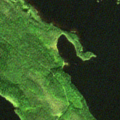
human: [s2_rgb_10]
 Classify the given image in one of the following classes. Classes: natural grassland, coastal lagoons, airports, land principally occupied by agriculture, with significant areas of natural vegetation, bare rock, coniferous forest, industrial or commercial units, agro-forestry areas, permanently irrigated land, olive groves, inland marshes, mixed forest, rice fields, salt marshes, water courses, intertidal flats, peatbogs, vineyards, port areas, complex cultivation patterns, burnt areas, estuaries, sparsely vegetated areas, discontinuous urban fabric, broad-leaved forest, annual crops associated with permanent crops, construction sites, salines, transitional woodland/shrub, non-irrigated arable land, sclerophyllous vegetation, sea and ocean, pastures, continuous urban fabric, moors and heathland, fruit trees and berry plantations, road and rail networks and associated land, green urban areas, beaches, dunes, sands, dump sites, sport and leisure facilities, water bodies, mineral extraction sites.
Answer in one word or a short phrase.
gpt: coniferous forest, mixed forest, water bodies